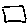
Label: square